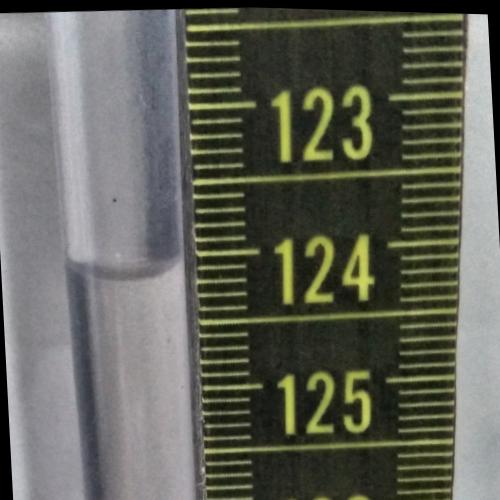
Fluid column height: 124.1 cm